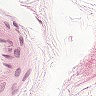
Metastatic tissue present: no